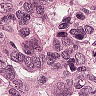
Metastatic tissue present: yes